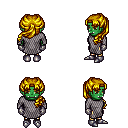
a pixel art fantasy rpg character, female body template, orc, green skin, chain mail, gold greaves, blonde princess hairstyle, metal gloves, metal boots, four views (front, back, left, right), 2x2 character sprite sheet, small pixel art, hard edges, no anti-aliasing